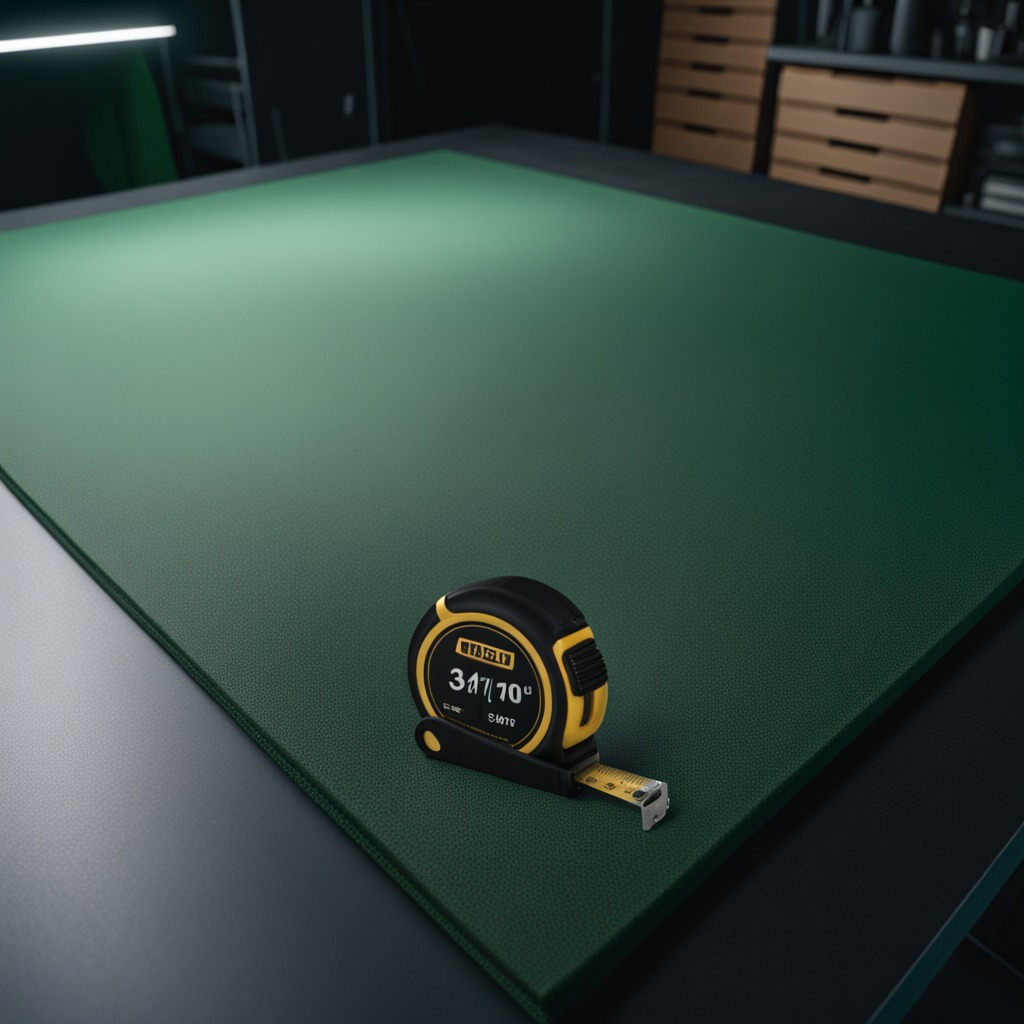
A measuring tape is lying on a clean granite tabletop covered with a green rubber mat inside a workshop at night dim ambient light soft shadows worn but beneath the mat